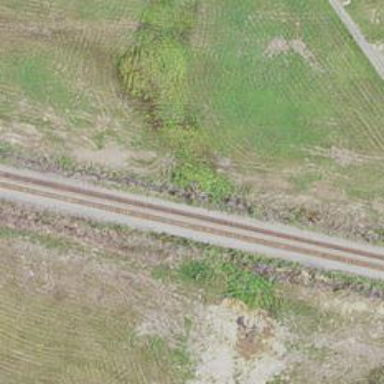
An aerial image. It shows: Railway track.